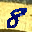
Label: 8